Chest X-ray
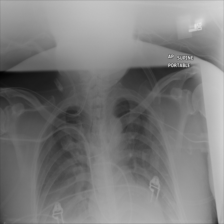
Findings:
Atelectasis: positive
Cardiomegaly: negative
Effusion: positive
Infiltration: positive
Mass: negative
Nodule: negative
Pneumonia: negative
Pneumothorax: negative
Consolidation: negative
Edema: negative
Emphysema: negative
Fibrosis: negative
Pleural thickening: negative
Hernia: negative